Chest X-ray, PA view. Patient: 32 years old, sex F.
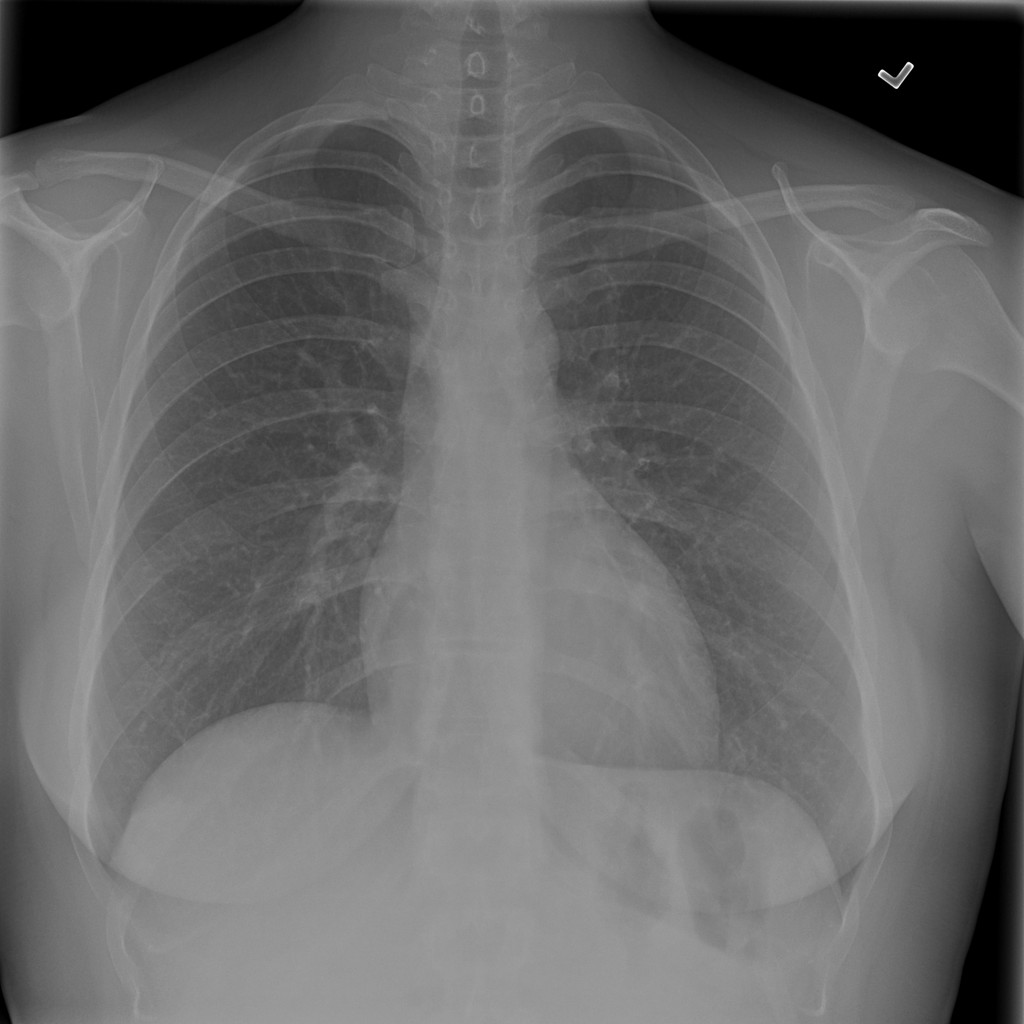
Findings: No Finding